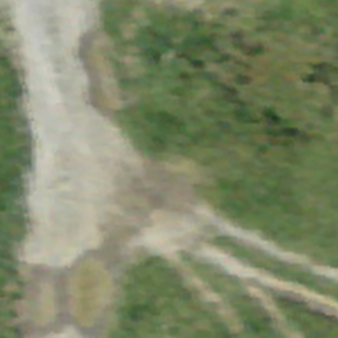
Label: other